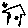
Label: house